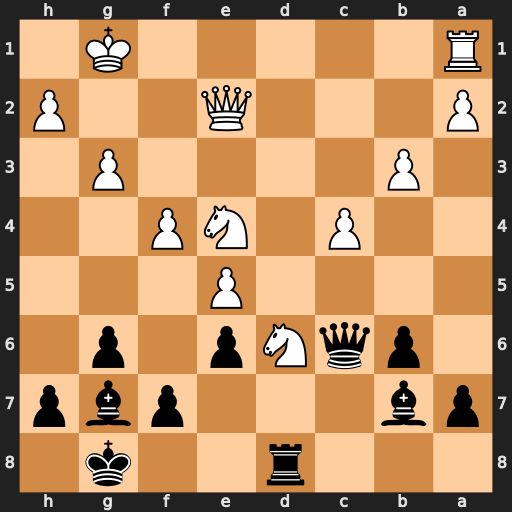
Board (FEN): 3r2k1/pb3pbp/1pqNp1p1/4P3/2P1NP2/1P4P1/P3Q2P/R5K1
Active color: b
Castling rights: -
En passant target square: -
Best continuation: Rxd6 Nxd6 Qh1+ Kf2 Qxh2+